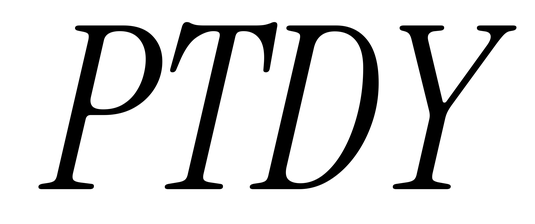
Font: InstrumentSerif-Italic